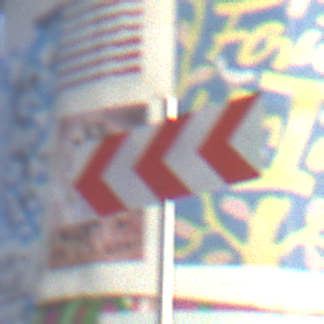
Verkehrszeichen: RichtungstafelnInKurvenGrossRechts
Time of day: MorningAfternoon
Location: Outdoor (Urban)
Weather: PartlyCloudy
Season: NotSpecified
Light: Natural